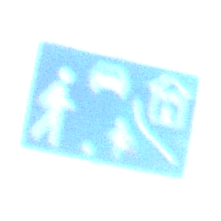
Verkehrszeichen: BeginnVerkehrsberuhigterBereich
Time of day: SunriseSunset
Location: Outdoor (RoadRail)
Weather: Clear
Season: NotSpecified
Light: Natural